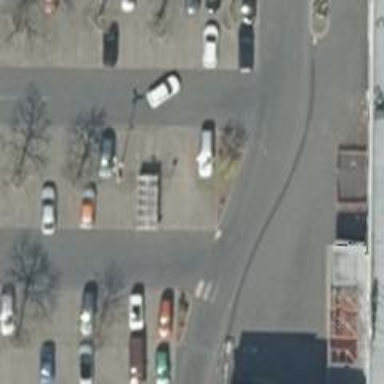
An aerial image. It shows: Parking space is available.